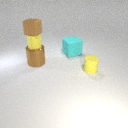
small yellow rubber cylinder below small brown rubber cube